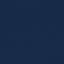
Land use / land cover: SeaLake